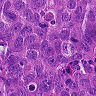
Metastatic tissue present: yes